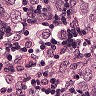
Metastatic tissue present: yes